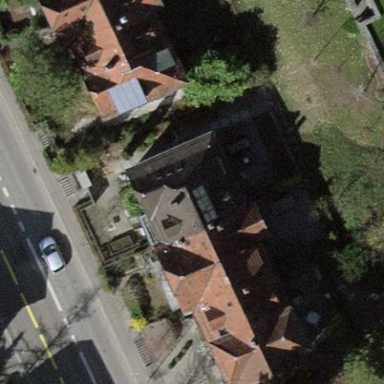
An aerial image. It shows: Building with hipped roof shape.